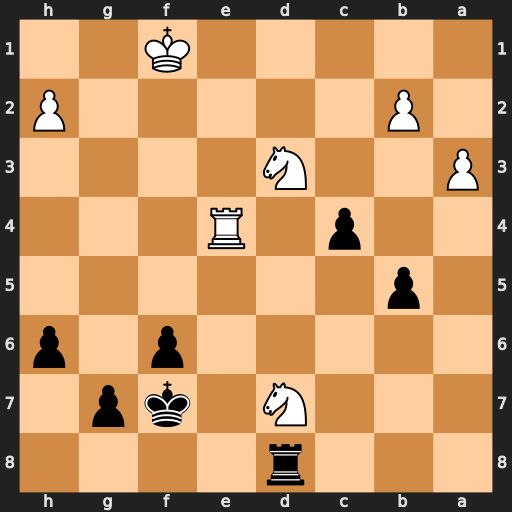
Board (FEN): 3r4/3N1kp1/5p1p/1p6/2p1R3/P2N4/1P5P/5K2
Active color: b
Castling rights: -
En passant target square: -
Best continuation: cxd3 Rd4 Ke7 Rxd3 Rxd7